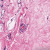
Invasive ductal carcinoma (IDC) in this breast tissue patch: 0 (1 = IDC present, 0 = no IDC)